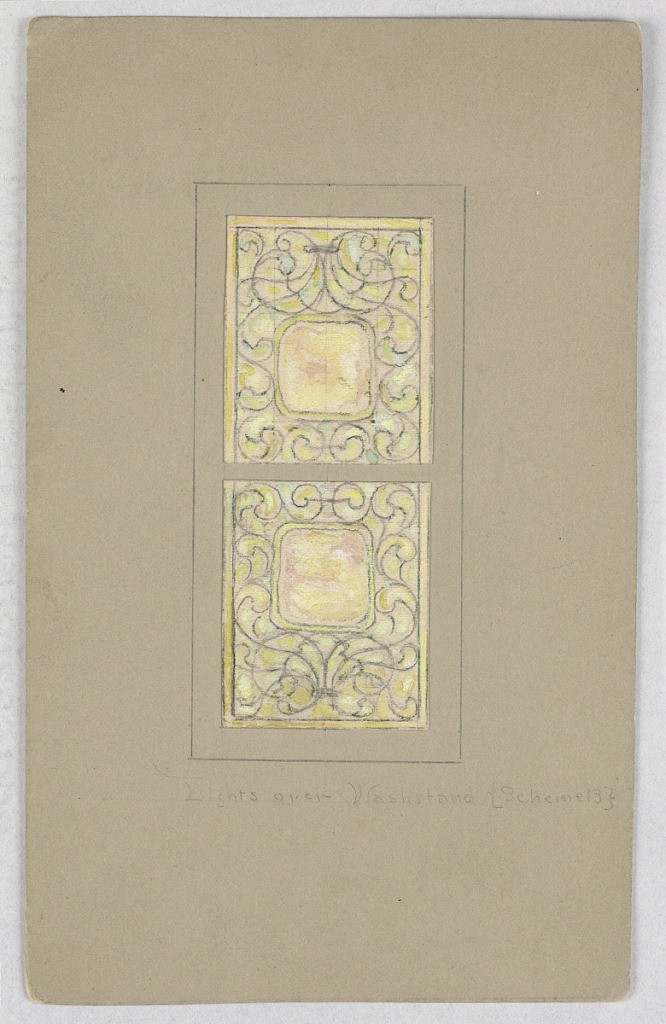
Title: Design for stained glass
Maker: Alice Cordelia Morse, American, 1863–1961
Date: late 19th century
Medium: Brush and gouache, graphite on paper mounted on tan illustration board
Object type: Drawing
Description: Two square windows each with blank central squares surrounded by vines.